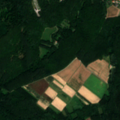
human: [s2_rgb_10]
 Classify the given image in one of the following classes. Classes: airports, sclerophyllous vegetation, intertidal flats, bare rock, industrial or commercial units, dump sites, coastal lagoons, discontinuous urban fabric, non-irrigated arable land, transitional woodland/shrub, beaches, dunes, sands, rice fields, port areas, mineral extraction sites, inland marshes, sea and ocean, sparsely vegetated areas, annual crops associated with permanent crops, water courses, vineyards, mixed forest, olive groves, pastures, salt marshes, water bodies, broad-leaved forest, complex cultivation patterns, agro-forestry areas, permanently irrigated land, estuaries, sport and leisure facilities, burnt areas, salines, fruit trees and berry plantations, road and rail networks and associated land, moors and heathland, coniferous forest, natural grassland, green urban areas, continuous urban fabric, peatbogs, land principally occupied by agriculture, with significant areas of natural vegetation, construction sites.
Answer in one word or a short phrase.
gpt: discontinuous urban fabric, non-irrigated arable land, complex cultivation patterns, broad-leaved forest, mixed forest